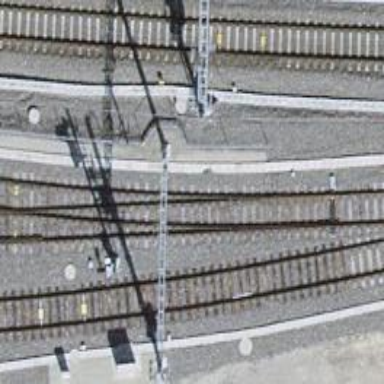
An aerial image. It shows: Railway siding with one electrified track and contact line for powering the train.